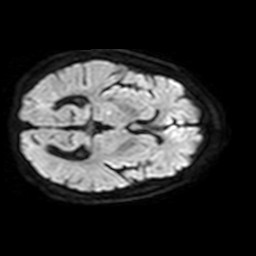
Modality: TRACE
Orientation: axial
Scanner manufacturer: philips
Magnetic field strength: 1.5 T
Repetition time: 2.857 s
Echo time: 0.06202 s